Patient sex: M
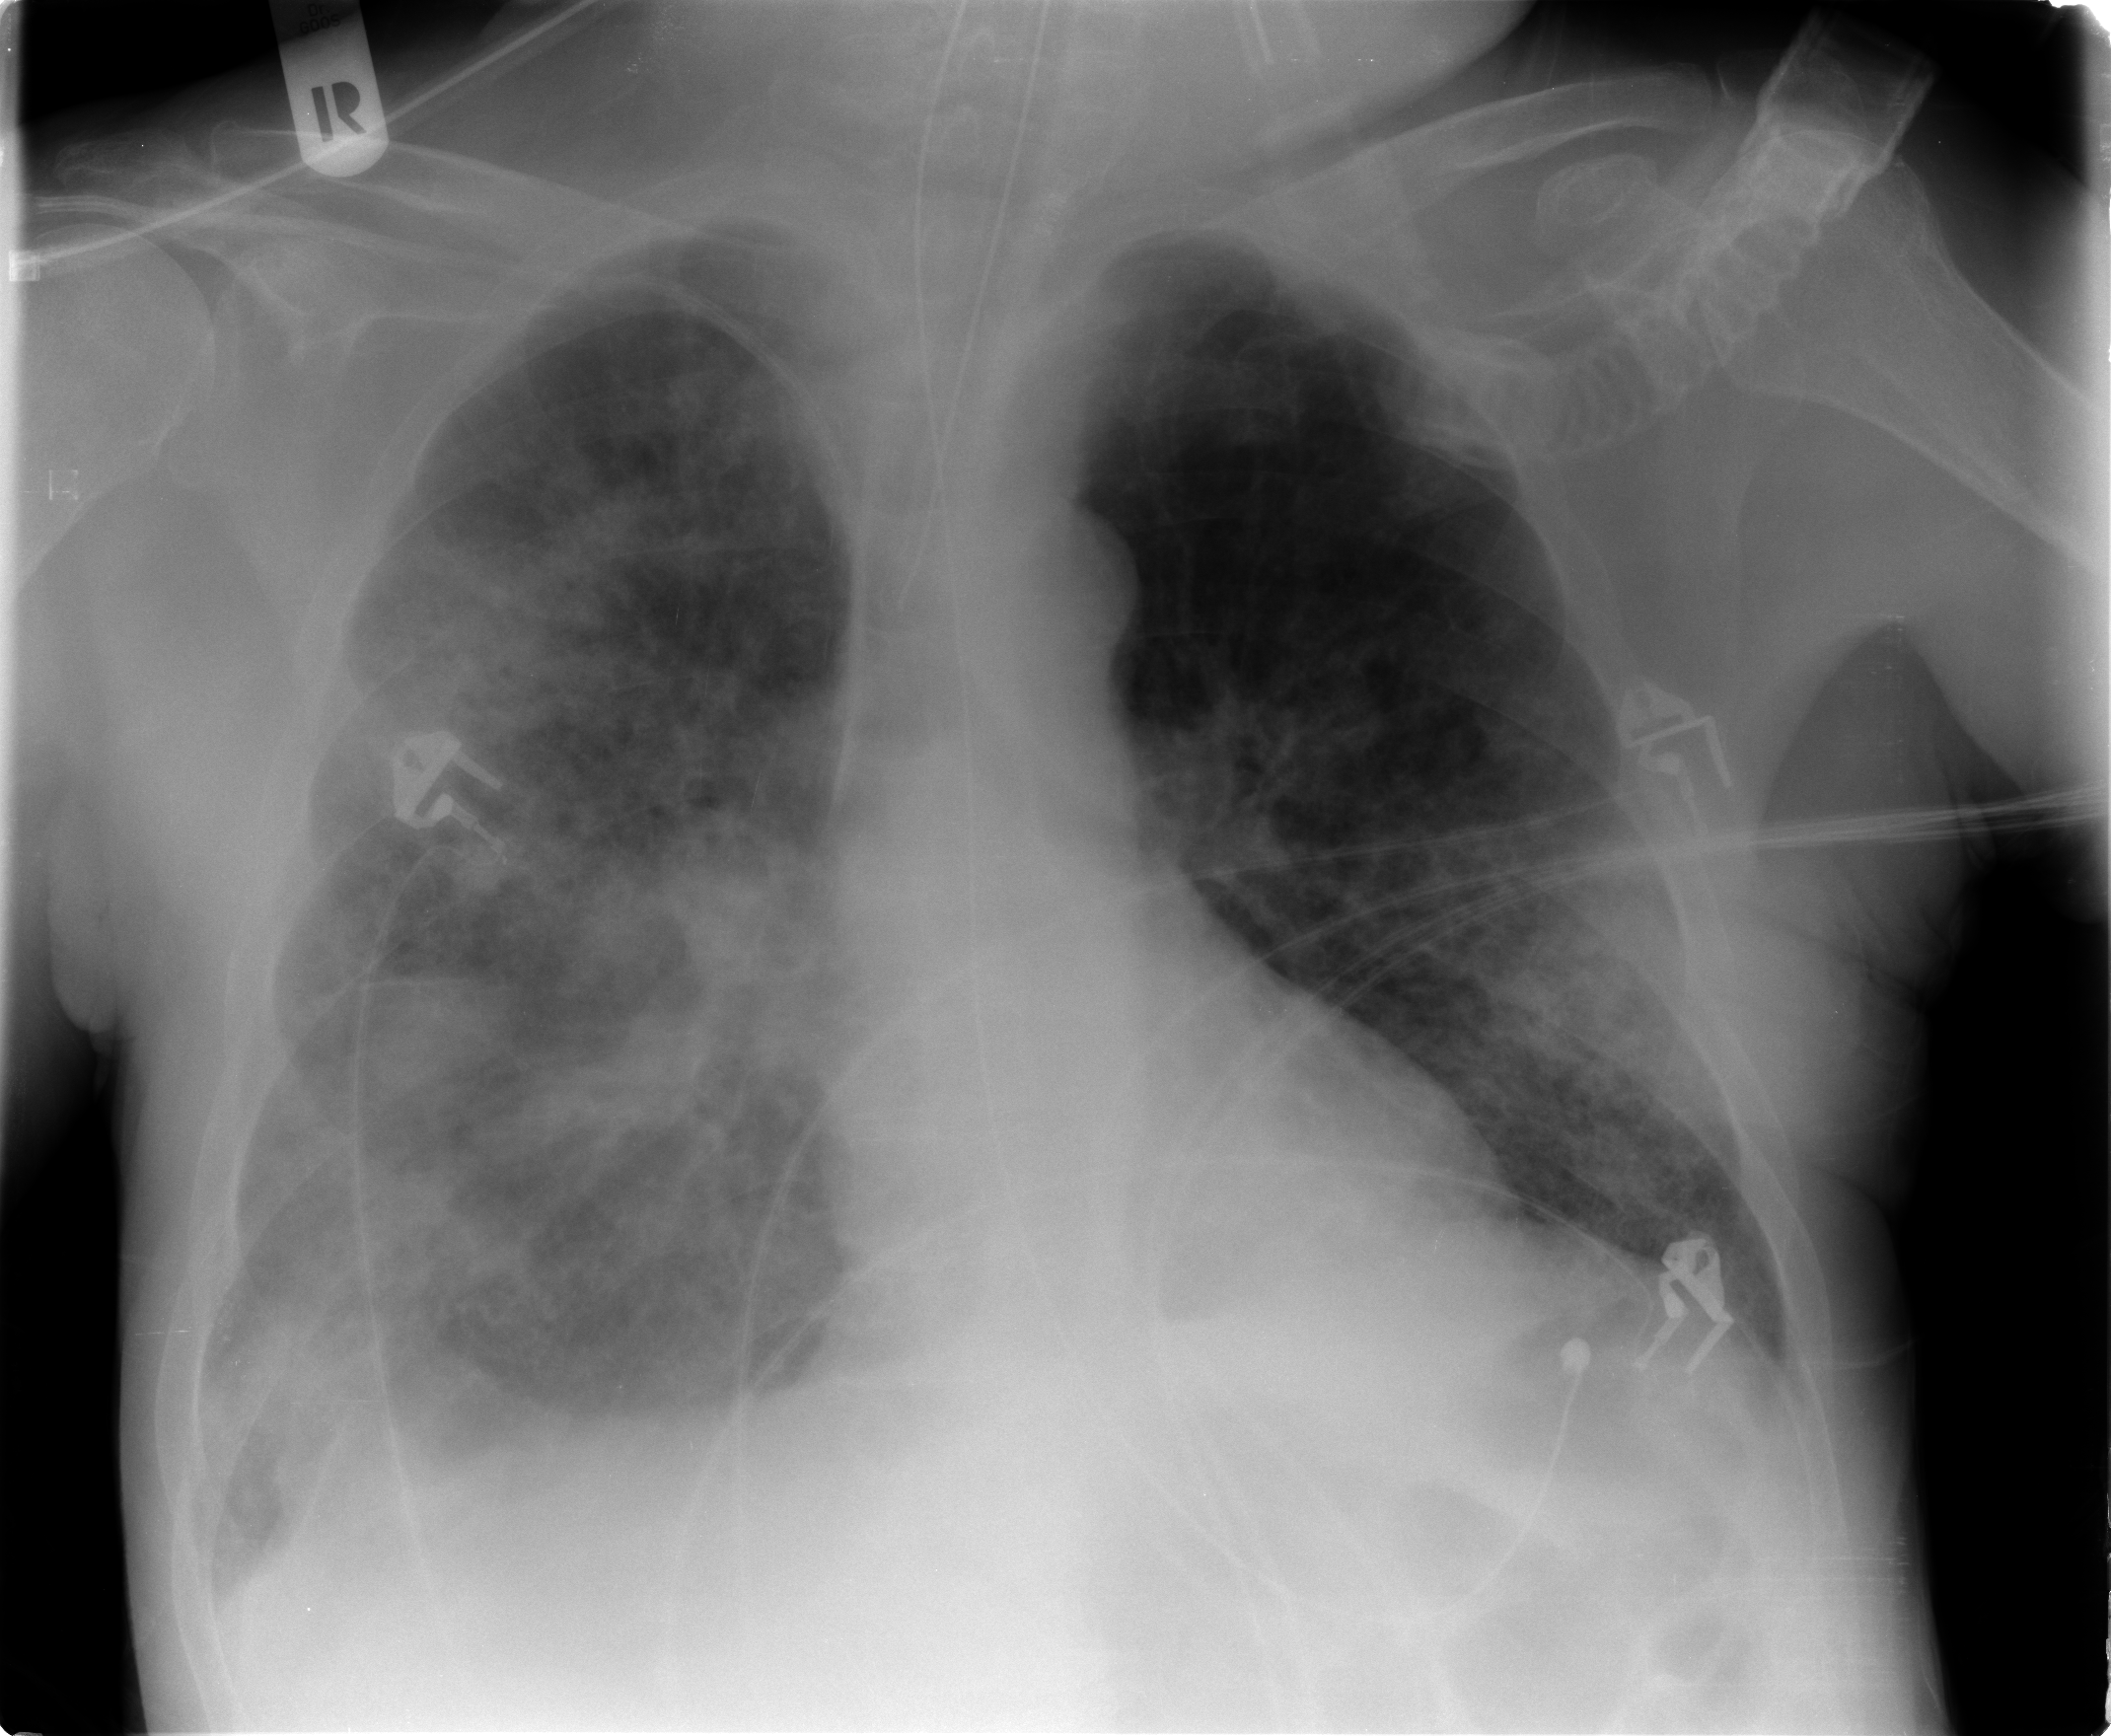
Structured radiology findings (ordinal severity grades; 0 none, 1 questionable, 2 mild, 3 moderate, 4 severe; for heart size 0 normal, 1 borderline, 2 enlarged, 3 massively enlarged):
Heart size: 0
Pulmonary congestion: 2
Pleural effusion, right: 1
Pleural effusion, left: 1
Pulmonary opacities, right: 4
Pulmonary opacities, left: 3
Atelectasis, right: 2
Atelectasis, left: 1